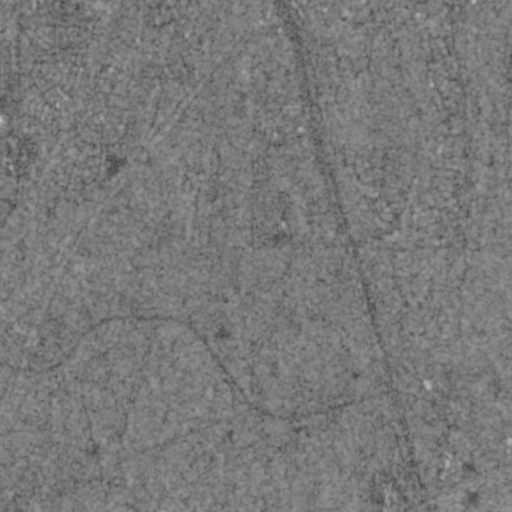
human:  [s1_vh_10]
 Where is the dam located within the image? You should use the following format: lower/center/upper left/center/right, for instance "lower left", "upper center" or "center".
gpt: The dam is located in the upper right of the image.
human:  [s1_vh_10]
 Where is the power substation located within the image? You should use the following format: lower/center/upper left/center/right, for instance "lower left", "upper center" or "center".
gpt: The power substation is located in the center left of the image.
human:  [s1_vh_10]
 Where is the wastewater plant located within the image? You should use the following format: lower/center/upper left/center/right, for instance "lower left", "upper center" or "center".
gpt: The wastewater plant is located in the lower left of the image.
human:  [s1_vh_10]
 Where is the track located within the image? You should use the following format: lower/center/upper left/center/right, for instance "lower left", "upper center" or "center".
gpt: There is no track in the image.

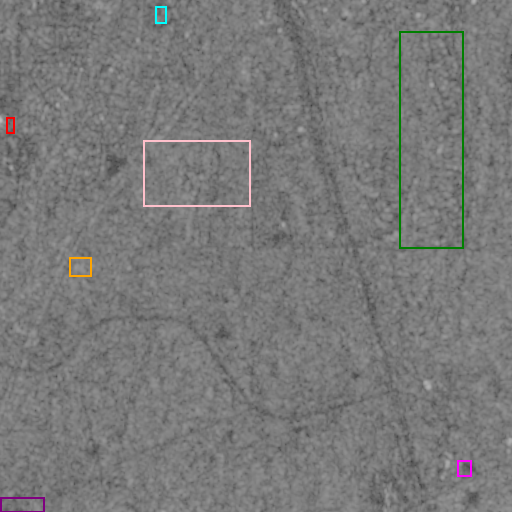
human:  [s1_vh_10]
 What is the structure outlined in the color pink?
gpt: The structure outlined in pink is a crop field.
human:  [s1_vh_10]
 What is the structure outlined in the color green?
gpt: The structure outlined in green is a park.
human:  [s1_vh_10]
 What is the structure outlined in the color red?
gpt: The structure outlined in red is a parking lot.
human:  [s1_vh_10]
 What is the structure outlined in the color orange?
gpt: The structure outlined in orange is a power substation.
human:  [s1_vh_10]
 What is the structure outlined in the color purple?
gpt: The structure outlined in purple is a wastewater plant.
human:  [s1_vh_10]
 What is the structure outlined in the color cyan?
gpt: The structure outlined in cyan is a building.
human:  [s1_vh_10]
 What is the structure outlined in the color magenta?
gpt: The structure outlined in magenta is a building.
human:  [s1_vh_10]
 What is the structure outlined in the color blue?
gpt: There is no blue outline.